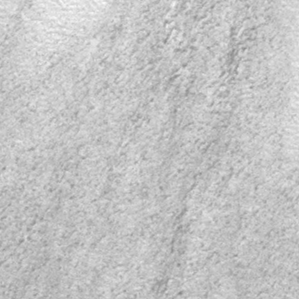
Label: frost